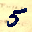
Label: 5